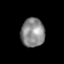
Tissue: skin
Cell type: Epithelial cells
Senescence score: 0.2776
Nuclear area (px): 666
Mean DAPI intensity: 137.763